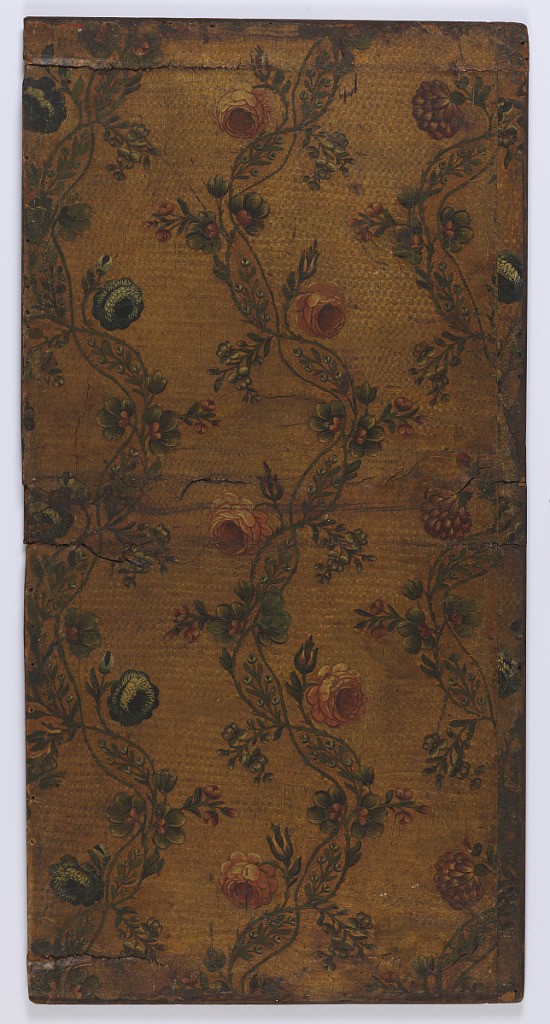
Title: Sidewall
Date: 1750
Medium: Leather, silvered, varnished and painted
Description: Vining floral design. Red flowers and blue flowers on vining intertwined stems. Painted on embossed ground.